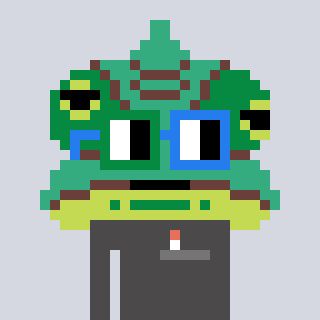
a pixel art character with square green and blue glasses, a chameleon-shaped head and a grayscale-colored body on a cool background